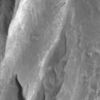
Label: not_dusty